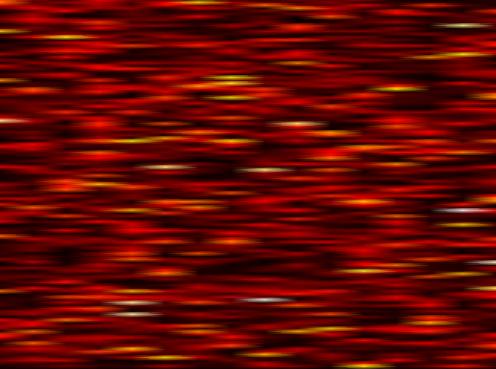
Label: FOFDM